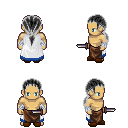
a pixel art fantasy rpg character, male body template, human, tanned skin, white trimmed cape, robe skirt, gray ponytail hairstyle, white cloth bandages, brown slippers, dagger, four views (front, back, left, right), 2x2 character sprite sheet, small pixel art, hard edges, no anti-aliasing